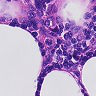
Metastatic tissue present: no